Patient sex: M
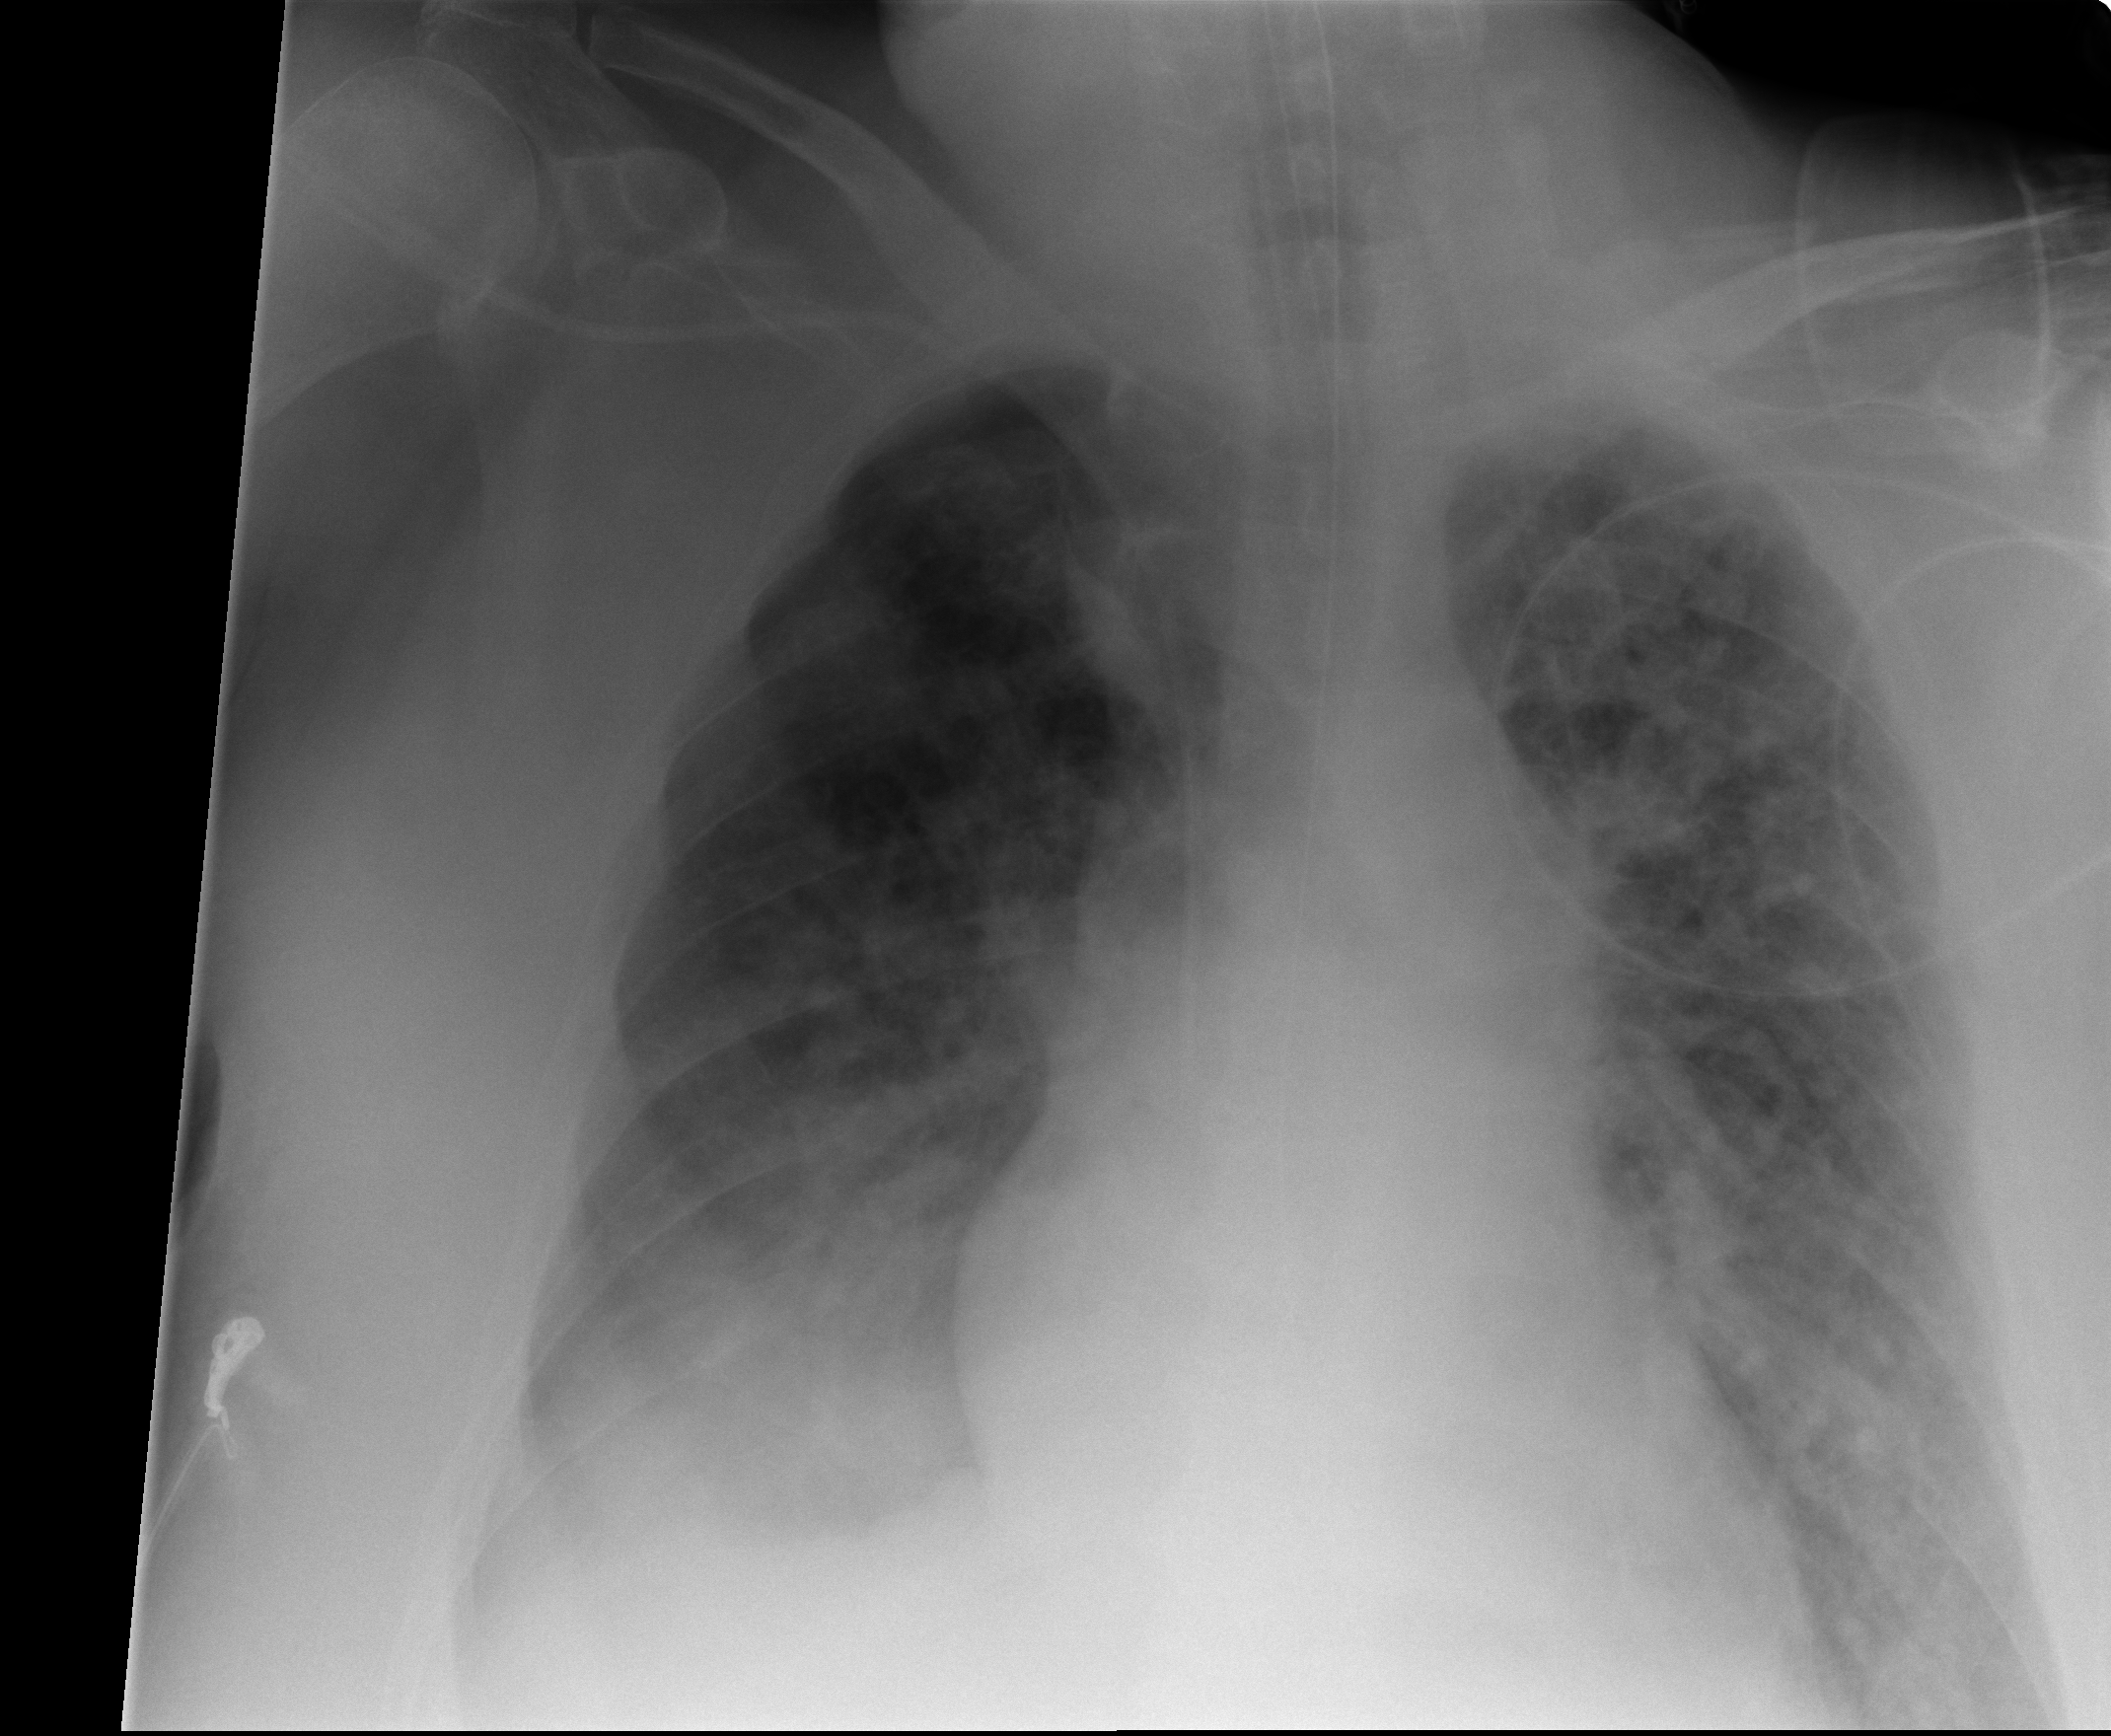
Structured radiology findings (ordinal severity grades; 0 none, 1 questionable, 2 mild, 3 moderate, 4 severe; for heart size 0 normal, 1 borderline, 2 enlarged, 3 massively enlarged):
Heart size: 1
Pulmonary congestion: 2
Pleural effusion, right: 2
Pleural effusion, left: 0
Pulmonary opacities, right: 3
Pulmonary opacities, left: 3
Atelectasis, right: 2
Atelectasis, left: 2